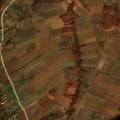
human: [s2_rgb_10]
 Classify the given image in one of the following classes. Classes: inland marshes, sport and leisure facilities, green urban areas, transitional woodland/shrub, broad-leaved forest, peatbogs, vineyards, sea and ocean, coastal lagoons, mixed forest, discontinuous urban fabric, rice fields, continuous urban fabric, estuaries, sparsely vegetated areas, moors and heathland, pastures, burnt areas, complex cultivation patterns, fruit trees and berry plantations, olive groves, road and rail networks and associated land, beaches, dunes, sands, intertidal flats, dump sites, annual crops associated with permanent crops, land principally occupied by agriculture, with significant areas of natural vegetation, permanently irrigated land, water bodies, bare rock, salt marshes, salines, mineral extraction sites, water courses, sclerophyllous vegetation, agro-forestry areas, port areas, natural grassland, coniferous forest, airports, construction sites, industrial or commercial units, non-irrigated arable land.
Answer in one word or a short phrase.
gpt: non-irrigated arable land, fruit trees and berry plantations, complex cultivation patterns, land principally occupied by agriculture, with significant areas of natural vegetation